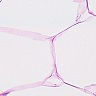
Metastatic tissue present: no